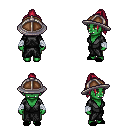
a pixel art fantasy rpg character, female body template, orc, green skin, gray robe, teal pants, ruby red long topknot hairstyle, chain helm, white cloth bandages, black slippers, four views (front, back, left, right), 2x2 character sprite sheet, small pixel art, hard edges, no anti-aliasing